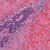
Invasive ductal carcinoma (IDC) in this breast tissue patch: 0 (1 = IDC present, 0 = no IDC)